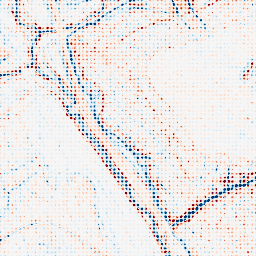
Category: edge_preserving
Decomposition family: bilateral
Decomposition parameters: d: 9
sigma_color: 75
sigma_space: 25
Upsampling method: sinc_hamming
Upsampling parameters: scale: 8
kernel_size: 4
Upsampling scale: 8